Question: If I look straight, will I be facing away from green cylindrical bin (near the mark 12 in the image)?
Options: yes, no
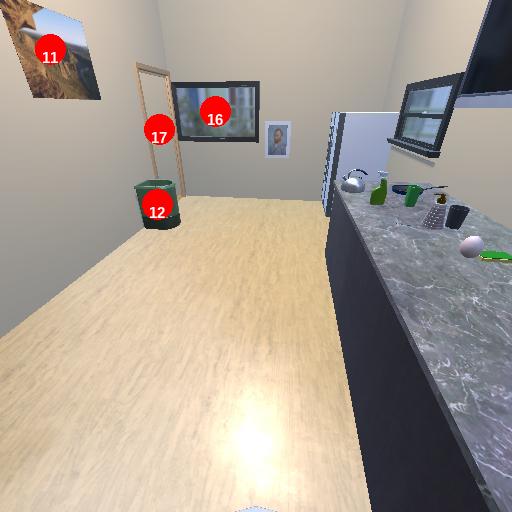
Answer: yes